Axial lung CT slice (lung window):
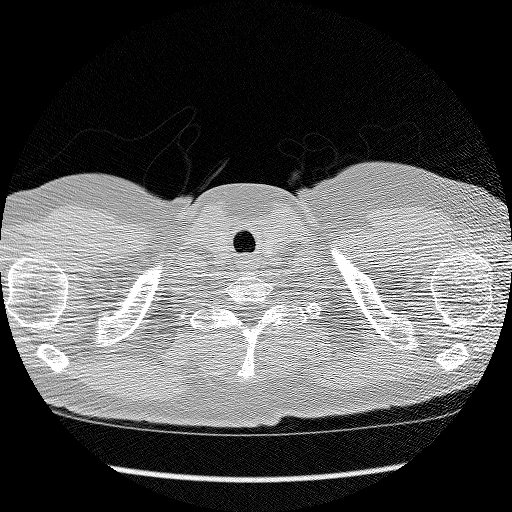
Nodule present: no